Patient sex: M
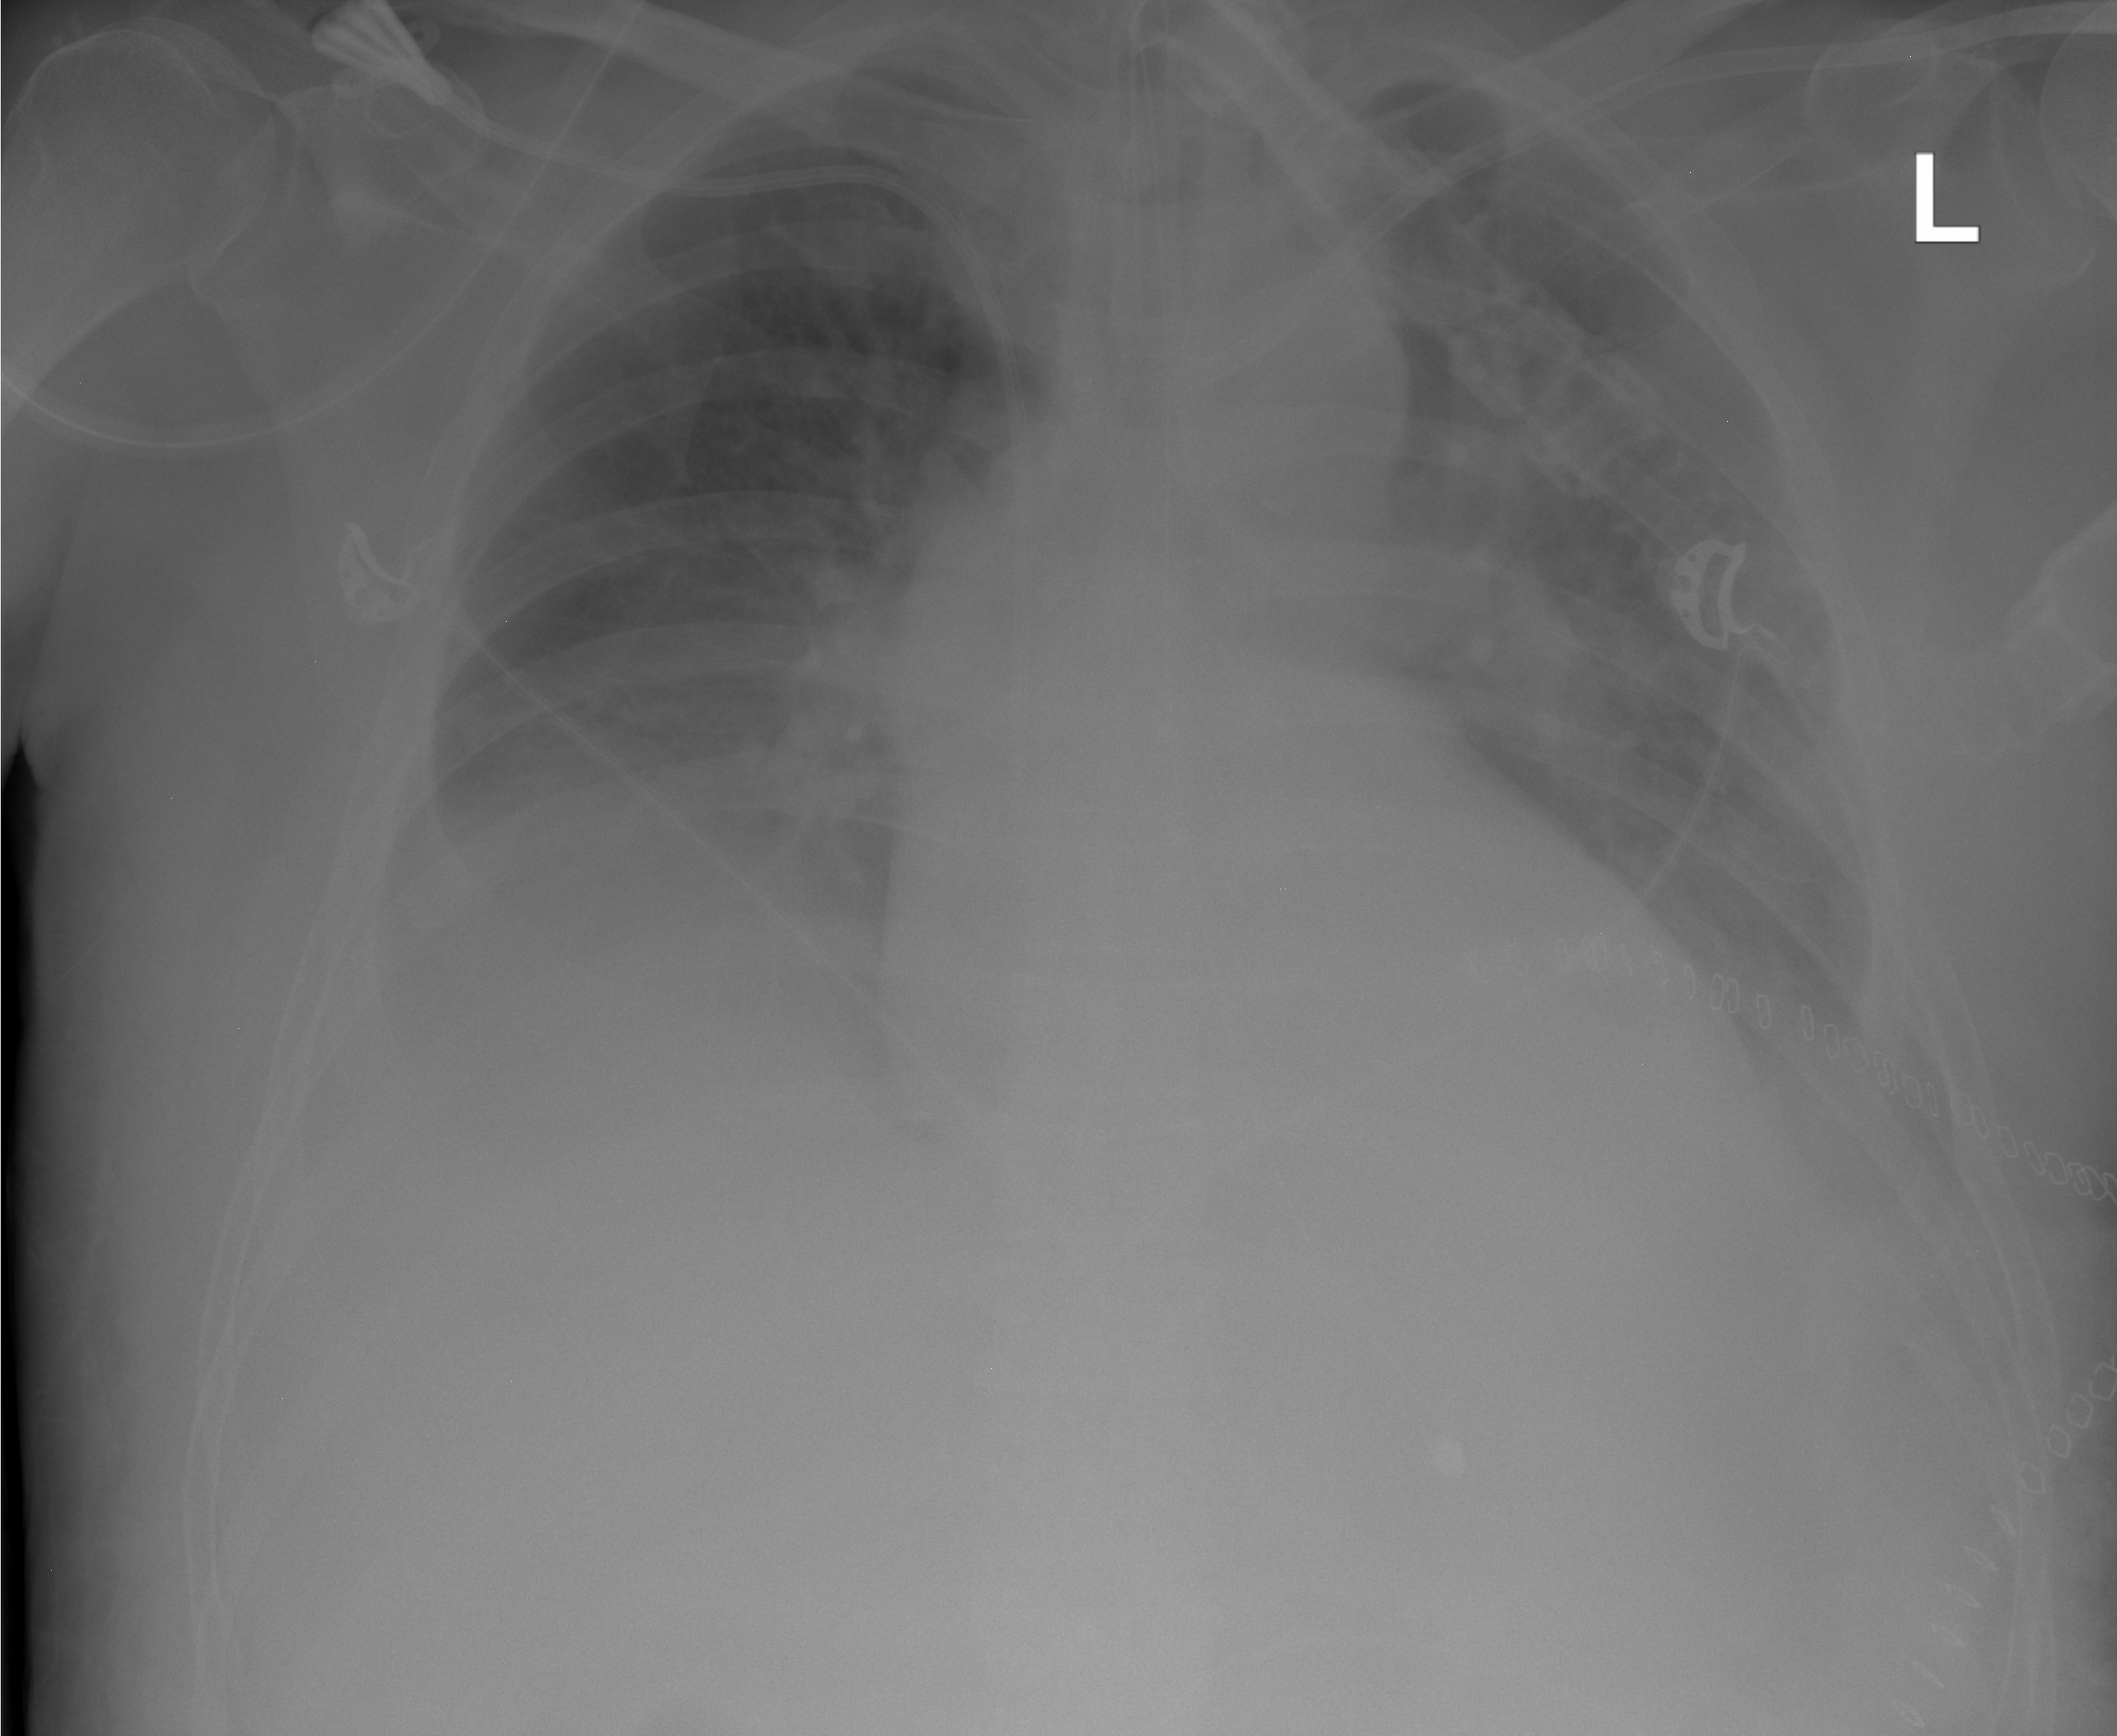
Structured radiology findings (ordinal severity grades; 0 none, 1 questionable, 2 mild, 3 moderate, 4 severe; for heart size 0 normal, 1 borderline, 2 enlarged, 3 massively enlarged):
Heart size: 2
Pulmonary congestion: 2
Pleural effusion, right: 2
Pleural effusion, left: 1
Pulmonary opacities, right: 0
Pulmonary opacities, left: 0
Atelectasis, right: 2
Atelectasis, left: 1